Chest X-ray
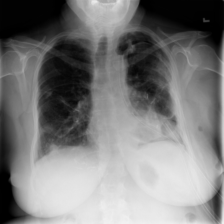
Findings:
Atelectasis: negative
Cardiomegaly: negative
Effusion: negative
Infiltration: negative
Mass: negative
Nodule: negative
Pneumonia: negative
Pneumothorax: positive
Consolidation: negative
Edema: negative
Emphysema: negative
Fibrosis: negative
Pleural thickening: negative
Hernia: negative